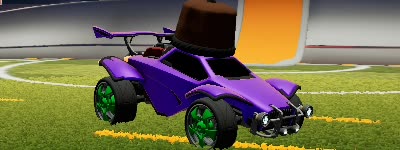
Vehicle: octane